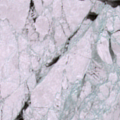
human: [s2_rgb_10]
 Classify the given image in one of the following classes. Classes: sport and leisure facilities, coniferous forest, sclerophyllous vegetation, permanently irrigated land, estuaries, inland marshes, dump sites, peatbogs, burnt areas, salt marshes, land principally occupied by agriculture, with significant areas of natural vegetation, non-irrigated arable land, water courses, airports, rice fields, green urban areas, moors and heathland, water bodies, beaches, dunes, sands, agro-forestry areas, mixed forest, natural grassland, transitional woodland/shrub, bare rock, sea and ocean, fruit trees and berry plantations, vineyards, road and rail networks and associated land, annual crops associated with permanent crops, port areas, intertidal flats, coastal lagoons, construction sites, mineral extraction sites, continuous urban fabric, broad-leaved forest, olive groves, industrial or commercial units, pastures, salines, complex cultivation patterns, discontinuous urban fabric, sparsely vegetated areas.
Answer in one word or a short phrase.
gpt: sea and ocean